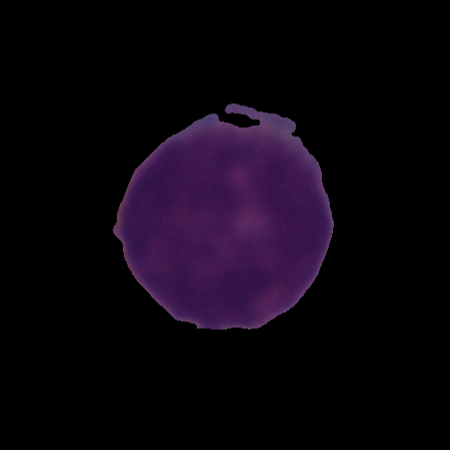
Label: cancer